Question: In my code I first add two string arrays to a String arrayList. In my toString() method I want to print the arrayList so that every time char ',' is reached, we print the next array, on the next line (in a row). but with this code I get a row of the first array and a column of the second. what am I doing wrong here?

'''
import java.util.ArrayList;
import java.util.Arrays;
import java.util.List;
public class PrintList {
static String[] data = {"cat","dog"," ","hen",","};
static String[] data2 = {"ttt","yyy","ggg","ddd", ","};
static ArrayList <String> list = new ArrayList<>();
public static void main(String[] args) {
dataRecord();
System.out.print(listToString(list));
}
public static void dataRecord () {
list.addAll(Arrays.asList(data));
list.addAll(Arrays.asList(data2));
}
public static String listToString (List <?> list) {
String result = "";
for (int i = 0; i < list.size(); i++) {
result += " " + list.get(i);
if (result.indexOf(',') >= 0) {
result = result + System.lineSeparator();
}
}
return result;
}
}
'''
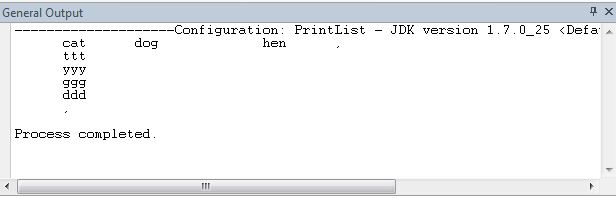
Answer: That's some strange code there but I assume it's a learning excercise so it's fine I guess. Your problem is that once your result string contains a comma you add the line separator each time you add a new element.
Example: assume your list contains '"a", "b", ",", "c", "d"'.
Now you iterate and add the elements to a string which then looks like this:
- '"a"''"a"'- '"b"''"a b"'- '","''"a b ,"''"a b ,
"'- '"c"''"a b ,
c"''"a b ,
c
"'- '"d"''"a b ,
c
d"''"a b ,
c
d
"'
To fix that you have several possibilities:
- - 'result = result.replace(",", ",
");'